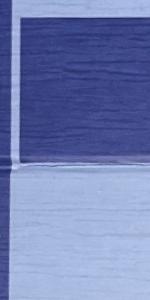
Label: Empty